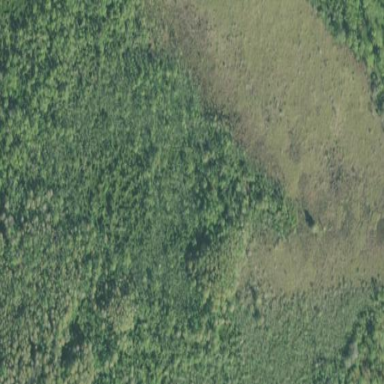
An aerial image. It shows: Baygall swamp in natural wetland area.